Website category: auto
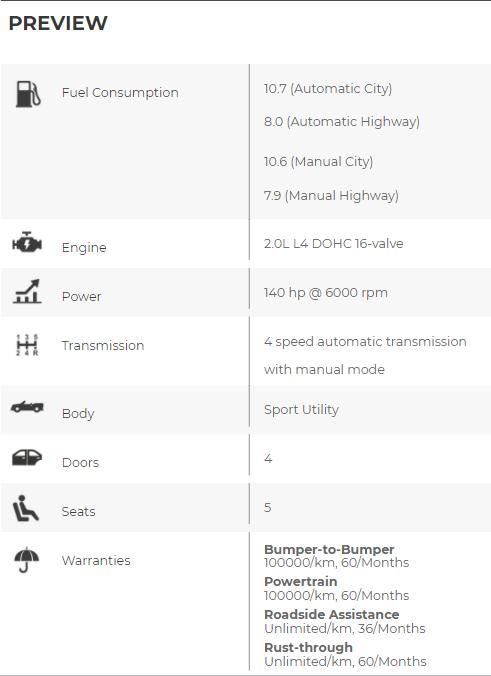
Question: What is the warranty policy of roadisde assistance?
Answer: Unlimited/km, 36/Months

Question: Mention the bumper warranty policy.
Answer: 100000/km, 60/Months

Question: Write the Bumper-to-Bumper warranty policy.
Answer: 100000/km, 60/Months

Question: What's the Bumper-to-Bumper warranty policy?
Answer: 100000/km, 60/Months

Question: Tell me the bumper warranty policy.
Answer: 100000/km, 60/Months

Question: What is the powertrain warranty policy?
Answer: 100000/km, 60/Months

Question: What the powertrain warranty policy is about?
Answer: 100000/km, 60/Months

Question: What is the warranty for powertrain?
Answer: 100000/km, 60/Months